Question: I have one quiz mobile app. People use it and give me feed back via mail. I have set up mail into my mobile app.
When user click on mail then see the picture how they get information.

I have developed webiste and I want to put a link of website. Right now the link is coming as string. When user click on link nothing happens. I want to redirect user to my website when they want to click on mail.
The code that i have written is here.
'''
public void onClick(View arg0)
{
// TODO Auto-generated method stub
Intent i = new Intent(Intent.ACTION_SEND);
i.putExtra(Intent.EXTRA_EMAIL,new String[]
'enter code here'{"husnainkazmi@ymail.com"});
String username = loaduserpref();
Log.i("username", username);
i.putExtra(Intent.EXTRA_CC, new String[]{username});
i.putExtra(Intent.EXTRA_SUBJECT, "Welcome to DataBase
Quiz");
String name = loadpref();
i.putExtra(Intent.EXTRA_TEXT, "DataBase Quiz " +
"
Scored "+i_ans+" of 20 with "+result +
"
Please Visit our website: http://website.com/");
i.setType("message/rfc882");
startActivity(Intent.createChooser(i, "Choose your email
client"));
}
});
'''
Everythig is working but instead of string, I want to have link in mail.
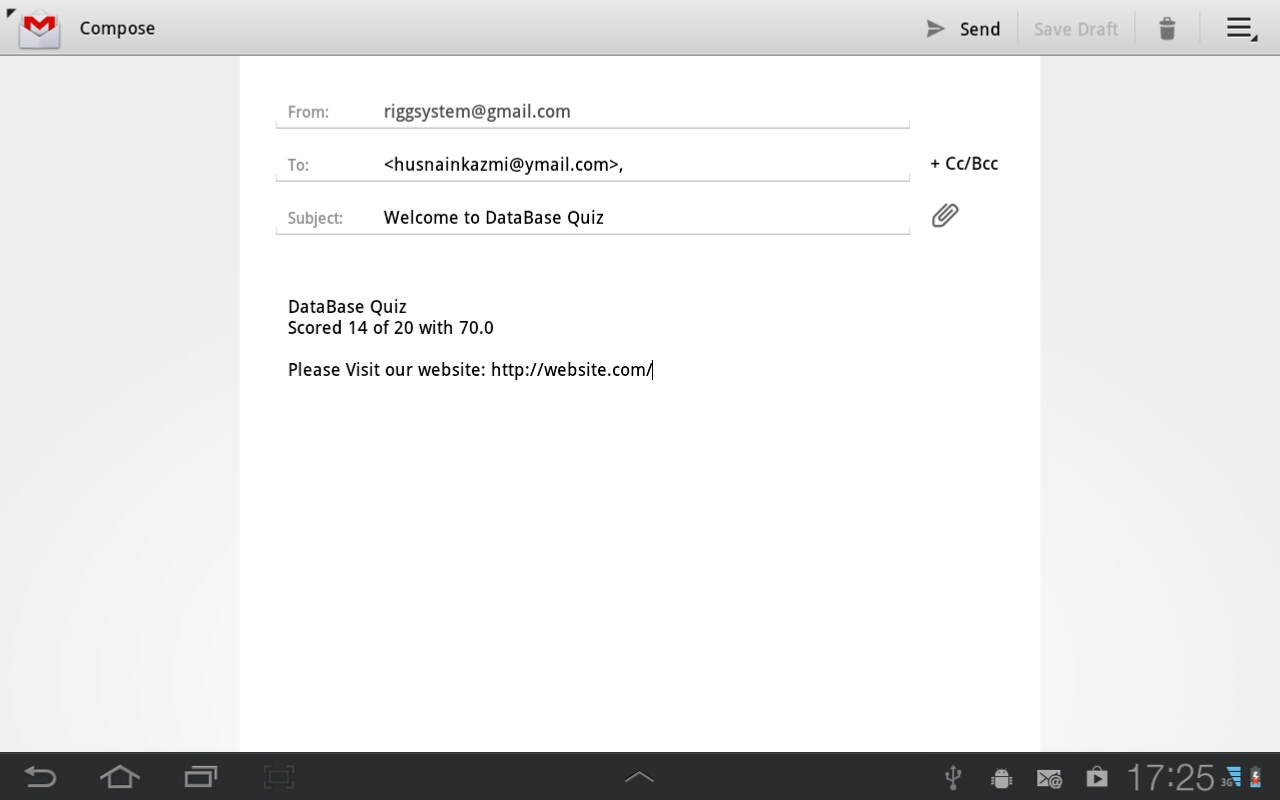
Answer: If you set the mime type to "text/html" by calling
'''
i.setType("text/html");
'''
and then encode your website address as html - e.g.
'''
<a href="http://website.com/">http://website.com/</a>
'''
it will give you a hyperlink.